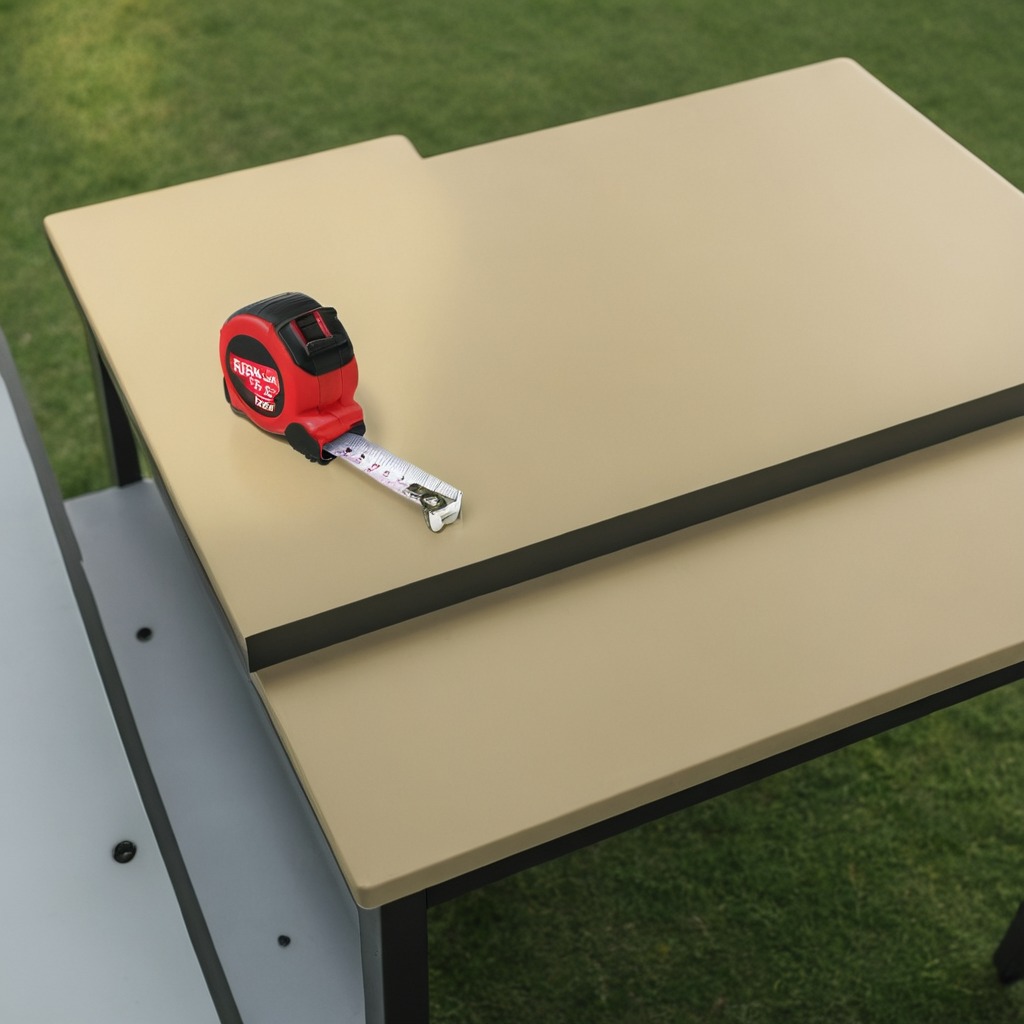
A measuring tape is lying on a clean utility table in a temporary outdoor tool station afternoon light present textured surface.